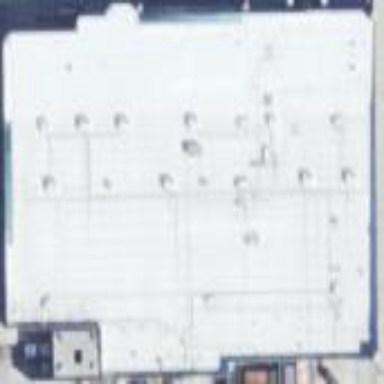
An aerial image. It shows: Retail building housing supermarket.